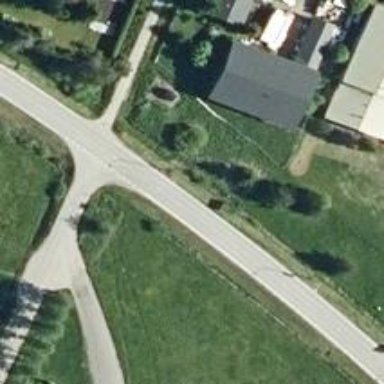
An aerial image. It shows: Asphalt road classified as tertiary.